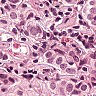
Metastatic tissue present: yes